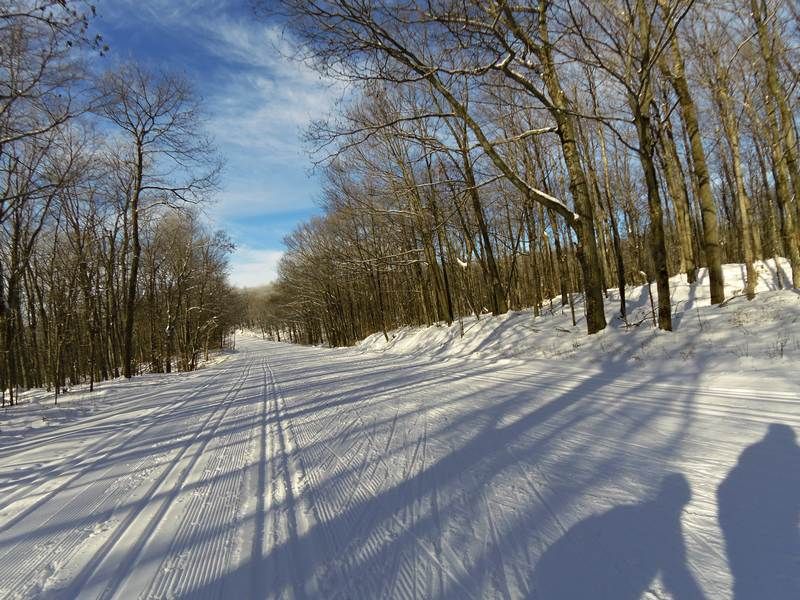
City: ottawa-gatineau